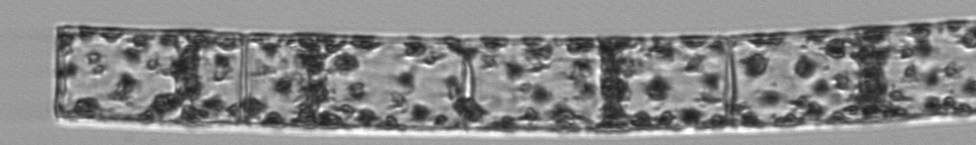
Label: Guinardia_flaccida